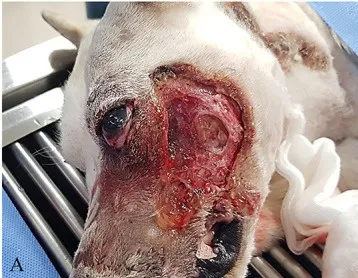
(A) Severe skin defect and necrotic debris.
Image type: medical_photograph (other_medical_photograph)